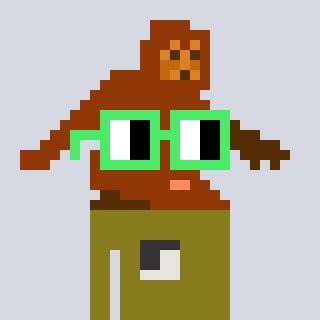
a pixel art character with square light green glasses, a bigfoot-shaped head and a gunk-colored body on a cool background